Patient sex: M
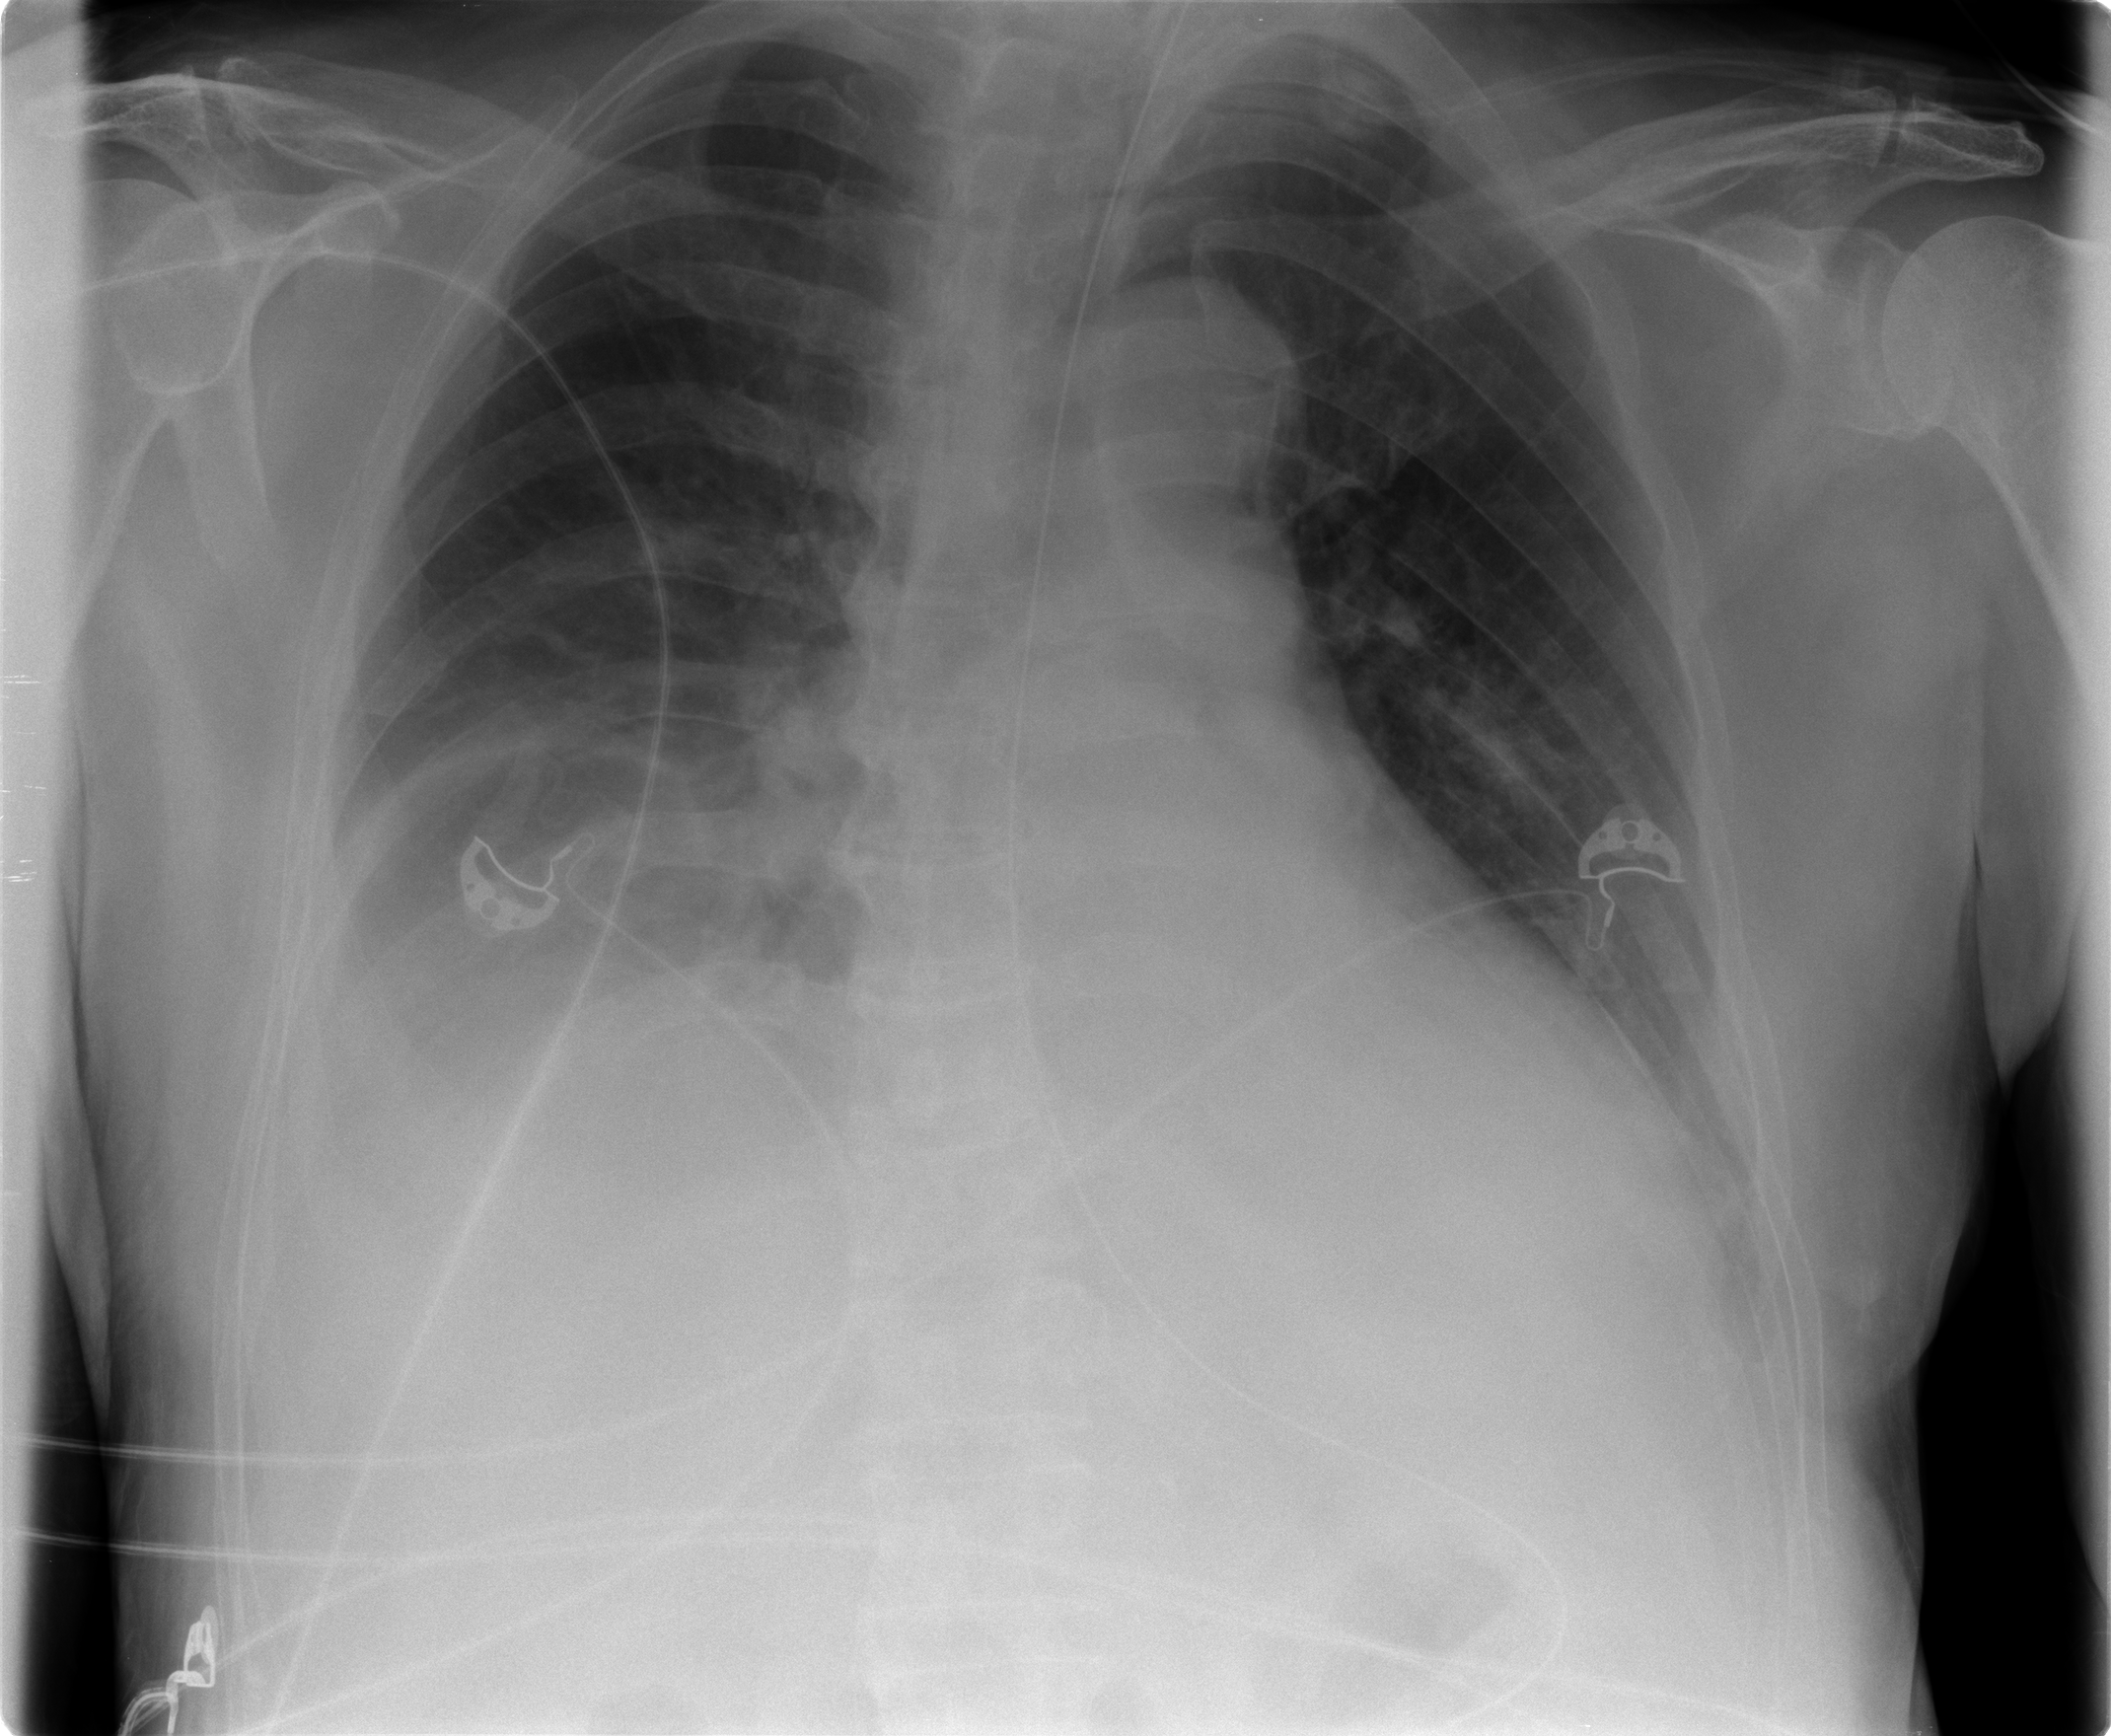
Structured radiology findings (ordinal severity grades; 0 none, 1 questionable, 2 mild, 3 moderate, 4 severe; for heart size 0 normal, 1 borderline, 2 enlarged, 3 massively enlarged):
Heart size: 0
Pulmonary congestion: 0
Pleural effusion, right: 2
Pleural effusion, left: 0
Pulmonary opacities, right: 1
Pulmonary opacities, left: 0
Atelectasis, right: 2
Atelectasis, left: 2